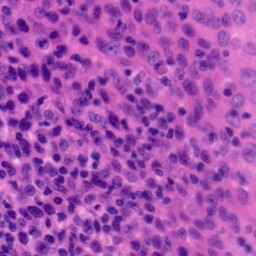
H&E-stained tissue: Tonsil